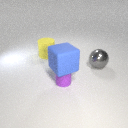
large gray metal sphere to the right of large yellow rubber cylinder